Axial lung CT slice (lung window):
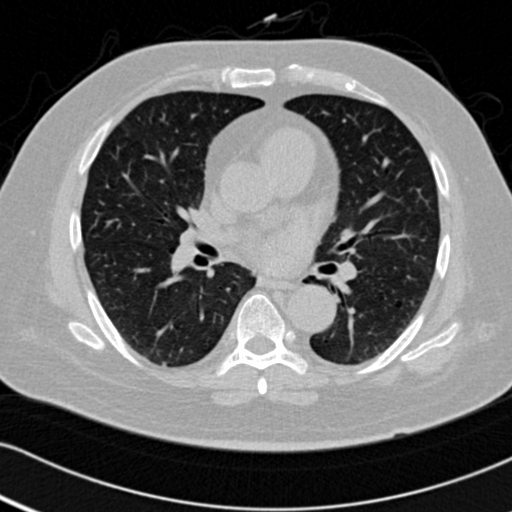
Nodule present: yes
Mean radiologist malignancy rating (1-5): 3